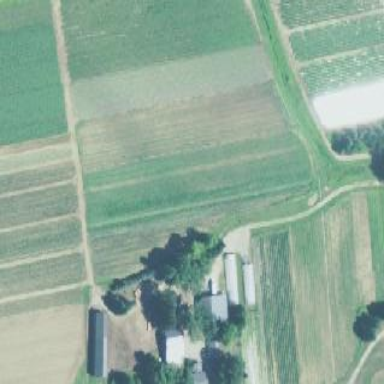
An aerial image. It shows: Farmland with agricultural activities.